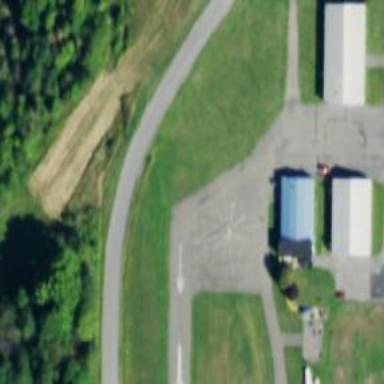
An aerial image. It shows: Compass rose at the airport.